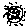
Label: moon